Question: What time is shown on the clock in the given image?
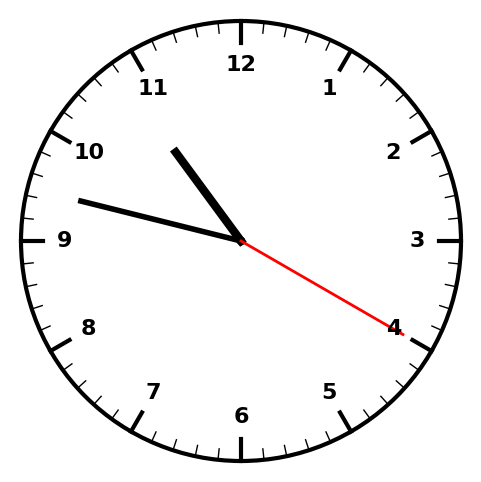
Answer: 10:47:20